Field crop: maize
Growth stage: 2
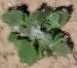
Species: chenopodium